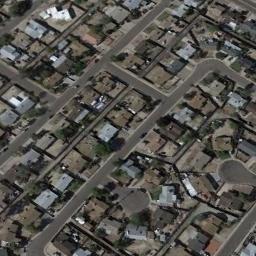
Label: dense_residential